This continuous-wavelet-transform scalogram was computed from a bearing vibration snapshot. What is the most likely bearing condition (normal, inner_race, outer_race, ball)?
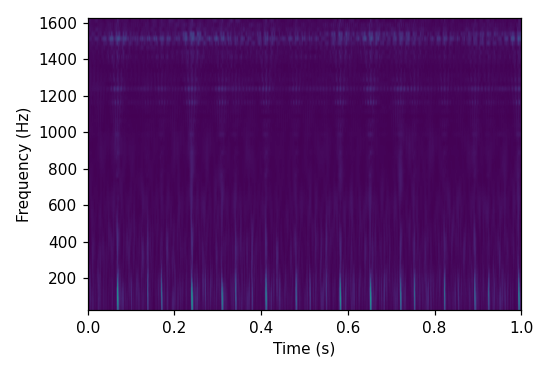
Answer: inner_race